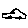
Label: car